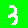
Digit: 3